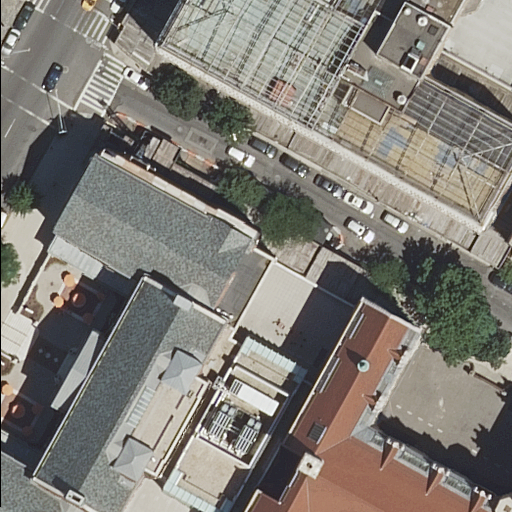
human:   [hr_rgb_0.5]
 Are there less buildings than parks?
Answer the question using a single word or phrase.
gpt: no

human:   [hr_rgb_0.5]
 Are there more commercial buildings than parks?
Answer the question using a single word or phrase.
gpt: no

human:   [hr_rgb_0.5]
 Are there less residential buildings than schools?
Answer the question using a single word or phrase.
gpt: no

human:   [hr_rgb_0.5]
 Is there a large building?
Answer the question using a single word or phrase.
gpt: yes

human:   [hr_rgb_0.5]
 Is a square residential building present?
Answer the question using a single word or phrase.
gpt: no

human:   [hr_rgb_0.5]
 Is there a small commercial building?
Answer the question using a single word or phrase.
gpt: no

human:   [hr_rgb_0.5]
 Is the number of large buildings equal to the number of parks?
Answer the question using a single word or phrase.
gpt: no

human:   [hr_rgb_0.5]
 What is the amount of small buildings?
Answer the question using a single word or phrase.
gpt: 1

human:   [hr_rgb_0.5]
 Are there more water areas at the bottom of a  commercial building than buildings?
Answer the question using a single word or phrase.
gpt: no

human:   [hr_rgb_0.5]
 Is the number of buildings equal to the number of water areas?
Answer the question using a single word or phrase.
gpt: no

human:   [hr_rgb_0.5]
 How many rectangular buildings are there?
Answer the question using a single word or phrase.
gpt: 2

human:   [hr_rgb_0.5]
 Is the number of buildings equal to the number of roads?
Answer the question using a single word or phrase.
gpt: no

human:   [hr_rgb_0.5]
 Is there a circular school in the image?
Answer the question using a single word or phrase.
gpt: no

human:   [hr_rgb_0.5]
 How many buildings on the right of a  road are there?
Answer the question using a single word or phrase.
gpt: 3

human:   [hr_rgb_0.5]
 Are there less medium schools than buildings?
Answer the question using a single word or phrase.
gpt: yes

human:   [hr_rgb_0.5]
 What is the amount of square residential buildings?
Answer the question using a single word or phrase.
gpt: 0

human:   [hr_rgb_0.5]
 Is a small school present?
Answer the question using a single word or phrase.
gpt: no

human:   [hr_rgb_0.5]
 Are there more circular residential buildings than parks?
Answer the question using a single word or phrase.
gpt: no

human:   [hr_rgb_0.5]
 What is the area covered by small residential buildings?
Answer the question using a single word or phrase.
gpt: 0m2

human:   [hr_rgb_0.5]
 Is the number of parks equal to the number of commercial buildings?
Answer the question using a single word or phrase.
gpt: no

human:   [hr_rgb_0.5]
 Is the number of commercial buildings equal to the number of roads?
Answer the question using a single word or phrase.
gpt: no

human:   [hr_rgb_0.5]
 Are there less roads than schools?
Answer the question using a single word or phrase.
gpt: no

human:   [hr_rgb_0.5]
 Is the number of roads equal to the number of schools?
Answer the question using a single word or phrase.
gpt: no

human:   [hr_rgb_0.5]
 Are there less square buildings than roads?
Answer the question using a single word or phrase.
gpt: yes

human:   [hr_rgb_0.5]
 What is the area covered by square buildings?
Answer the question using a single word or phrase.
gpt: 0m2

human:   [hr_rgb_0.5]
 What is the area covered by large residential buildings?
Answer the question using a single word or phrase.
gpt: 2789m2

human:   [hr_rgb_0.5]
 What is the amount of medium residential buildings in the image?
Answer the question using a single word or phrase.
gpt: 0

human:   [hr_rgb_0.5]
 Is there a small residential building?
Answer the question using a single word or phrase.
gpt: yes

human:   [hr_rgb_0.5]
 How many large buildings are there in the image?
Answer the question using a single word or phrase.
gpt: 3

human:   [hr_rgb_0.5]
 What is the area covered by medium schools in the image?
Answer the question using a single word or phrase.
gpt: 0m2

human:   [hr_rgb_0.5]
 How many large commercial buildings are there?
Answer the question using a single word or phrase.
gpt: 0

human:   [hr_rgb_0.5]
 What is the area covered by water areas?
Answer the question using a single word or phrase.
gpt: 0m2

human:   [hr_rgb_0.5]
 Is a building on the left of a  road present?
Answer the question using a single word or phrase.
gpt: yes

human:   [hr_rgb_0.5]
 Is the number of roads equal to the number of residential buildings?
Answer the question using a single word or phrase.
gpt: no

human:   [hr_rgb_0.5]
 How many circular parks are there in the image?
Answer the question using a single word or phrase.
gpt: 0

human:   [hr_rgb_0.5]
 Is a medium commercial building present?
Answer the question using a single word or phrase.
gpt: no